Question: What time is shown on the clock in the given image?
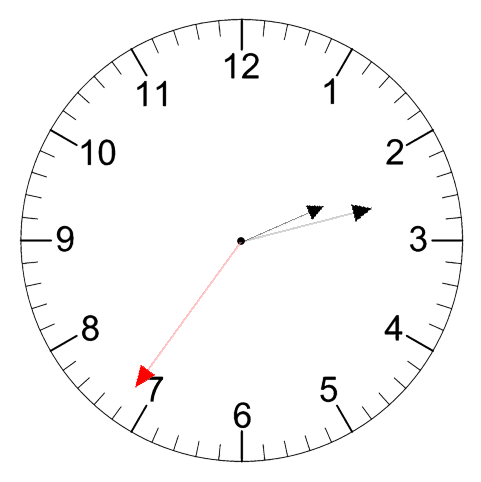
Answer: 02:12:36